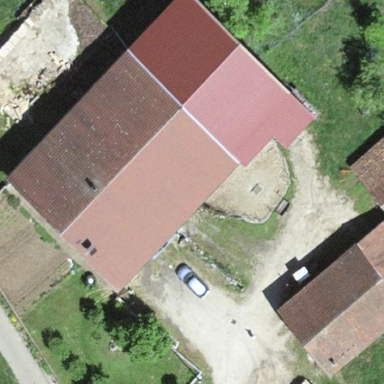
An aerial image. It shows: Farmyard area.